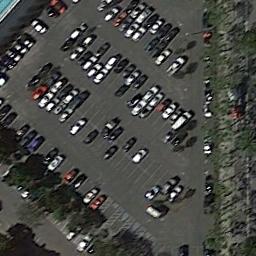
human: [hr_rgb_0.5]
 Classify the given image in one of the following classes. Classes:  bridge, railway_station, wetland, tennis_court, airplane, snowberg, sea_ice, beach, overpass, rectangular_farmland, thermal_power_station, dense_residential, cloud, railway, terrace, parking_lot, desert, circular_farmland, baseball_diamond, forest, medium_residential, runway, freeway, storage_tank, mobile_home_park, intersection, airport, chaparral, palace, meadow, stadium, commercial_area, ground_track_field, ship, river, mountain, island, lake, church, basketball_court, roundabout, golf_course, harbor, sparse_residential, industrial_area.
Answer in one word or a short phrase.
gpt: parking_lot